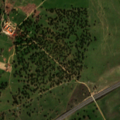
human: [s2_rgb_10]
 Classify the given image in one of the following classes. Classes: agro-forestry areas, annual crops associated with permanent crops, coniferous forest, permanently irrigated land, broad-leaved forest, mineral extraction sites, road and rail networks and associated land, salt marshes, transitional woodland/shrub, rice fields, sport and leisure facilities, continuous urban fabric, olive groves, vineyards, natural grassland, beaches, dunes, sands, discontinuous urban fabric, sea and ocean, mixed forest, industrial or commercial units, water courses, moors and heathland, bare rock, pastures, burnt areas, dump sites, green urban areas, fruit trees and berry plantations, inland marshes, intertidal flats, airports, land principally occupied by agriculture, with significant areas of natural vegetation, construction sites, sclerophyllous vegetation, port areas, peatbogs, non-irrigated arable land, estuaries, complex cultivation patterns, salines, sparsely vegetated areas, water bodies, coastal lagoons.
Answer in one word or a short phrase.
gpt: non-irrigated arable land, pastures, agro-forestry areas